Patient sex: M
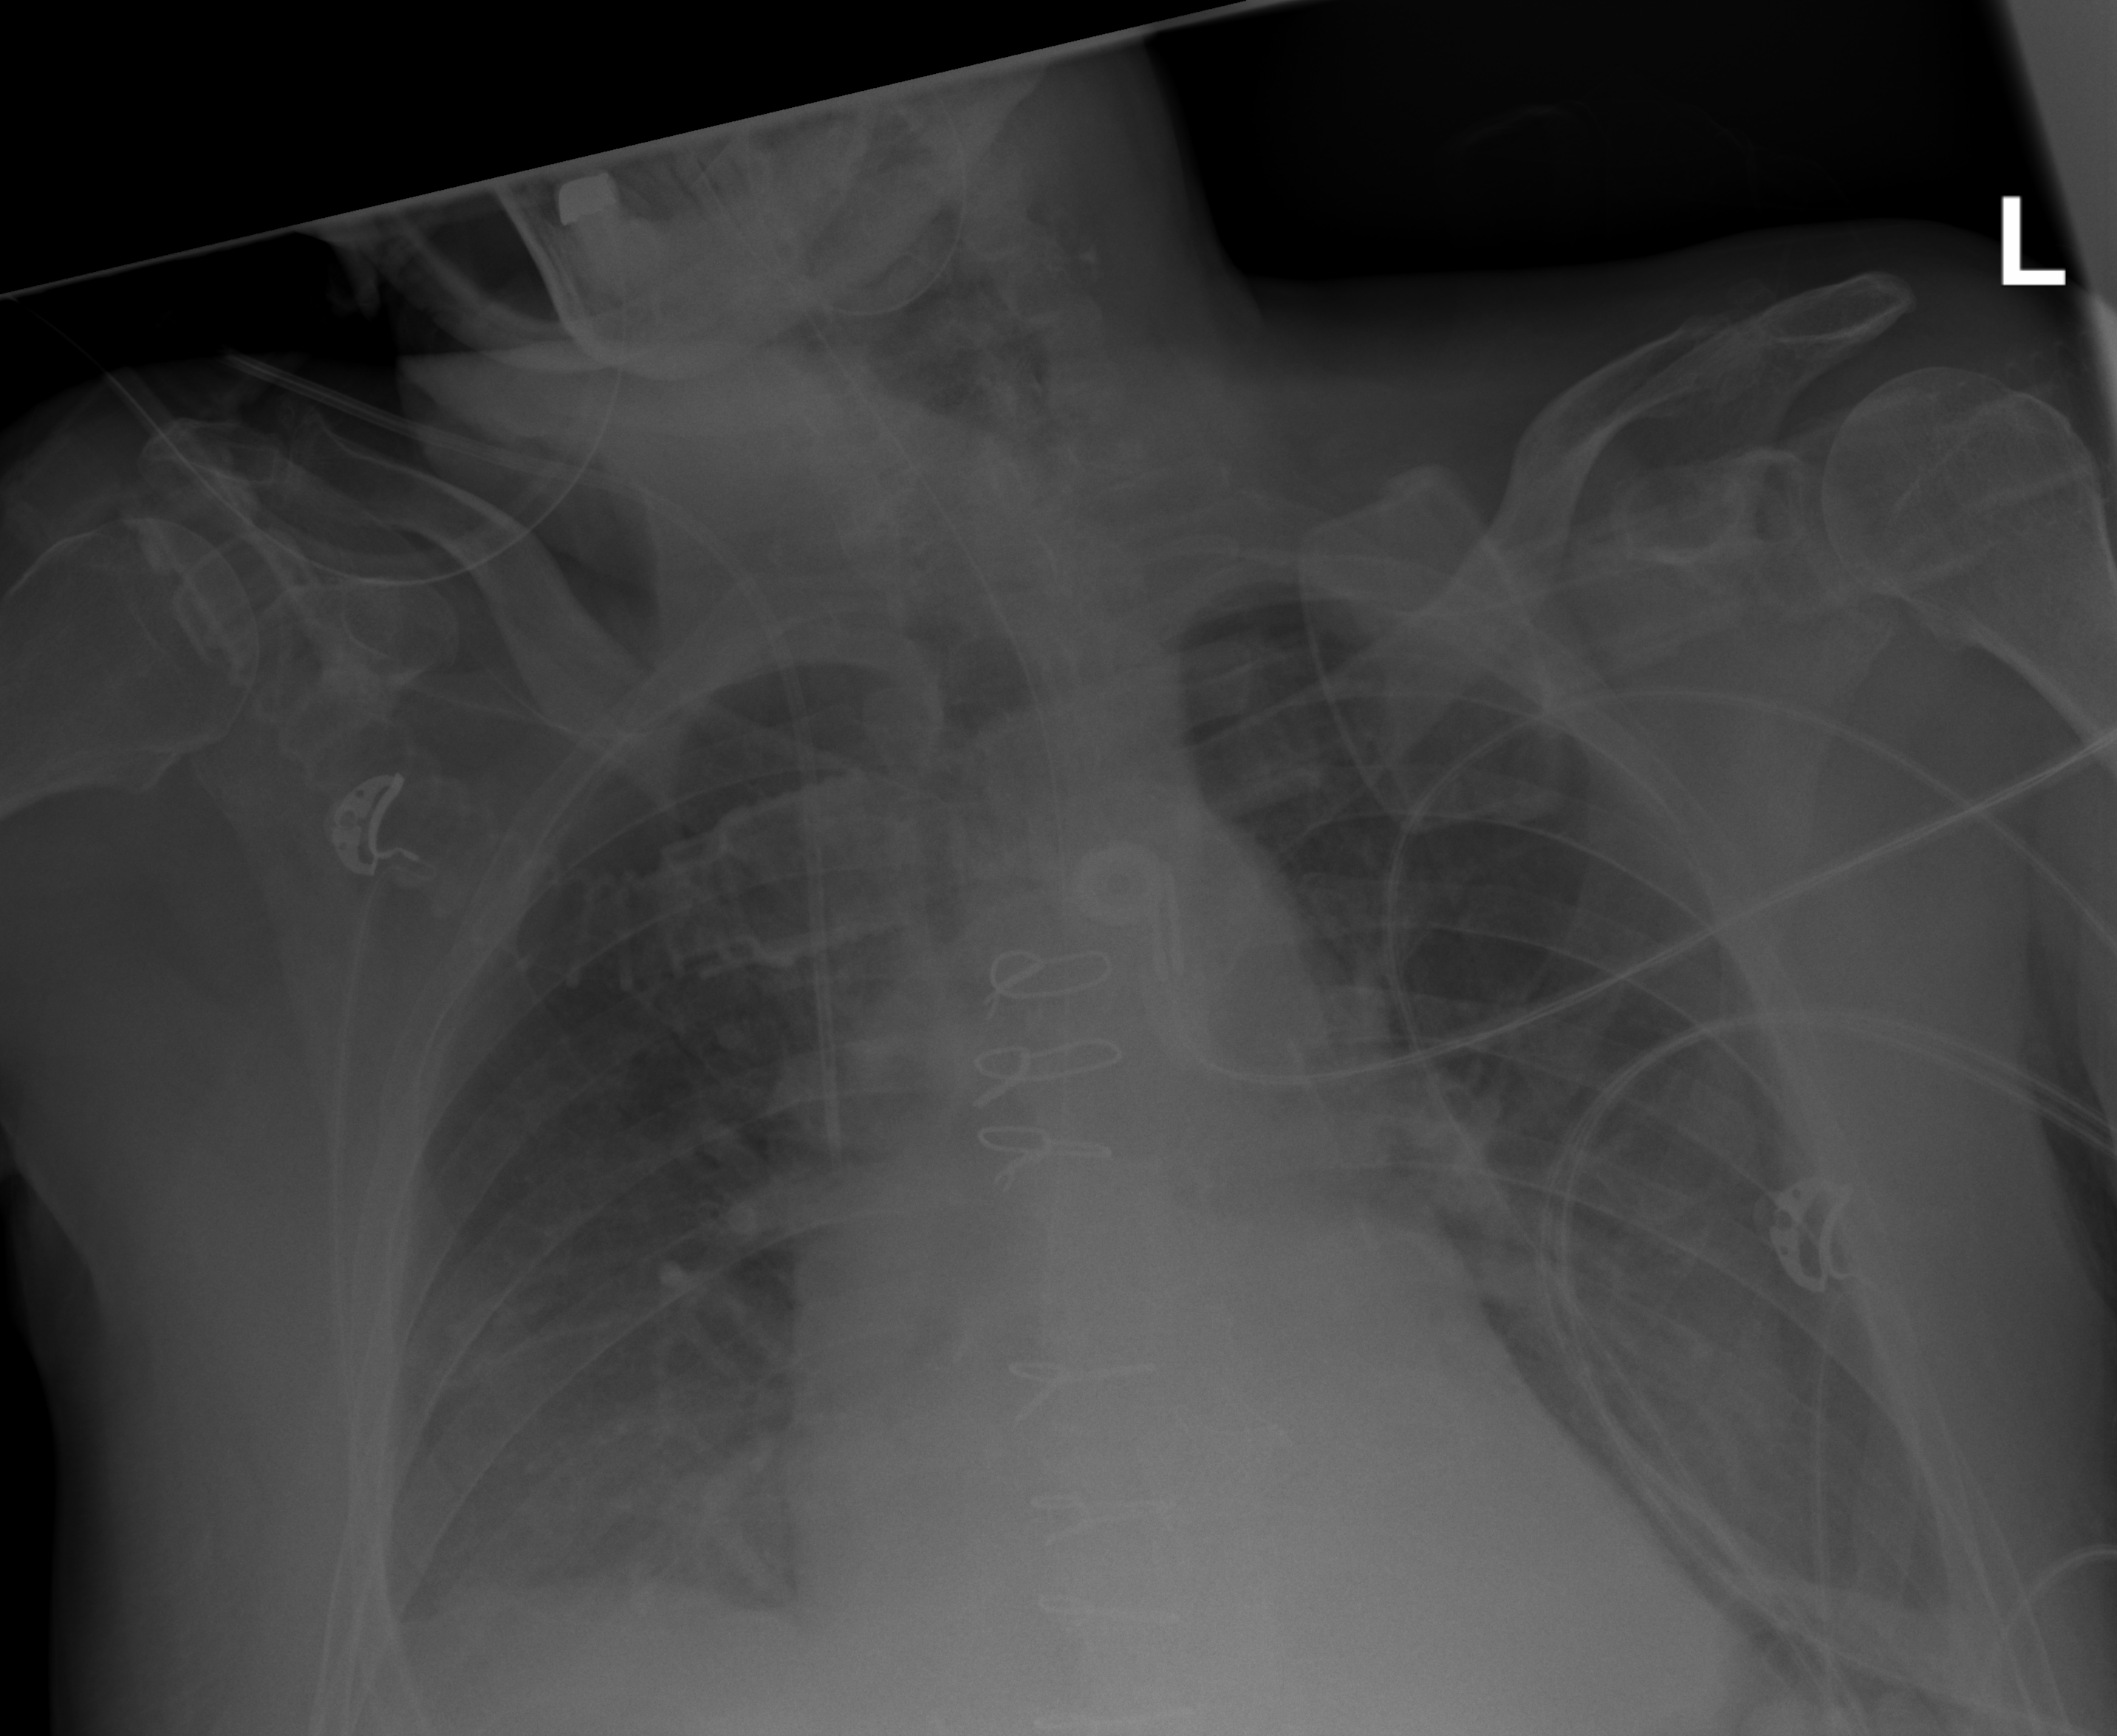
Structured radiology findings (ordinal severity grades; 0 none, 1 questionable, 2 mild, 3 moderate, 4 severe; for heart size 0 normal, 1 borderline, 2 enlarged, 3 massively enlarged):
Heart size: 2
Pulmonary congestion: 2
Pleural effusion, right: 2
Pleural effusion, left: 2
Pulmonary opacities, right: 2
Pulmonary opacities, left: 2
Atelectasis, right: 2
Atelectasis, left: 2